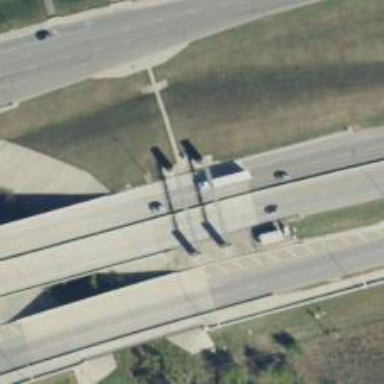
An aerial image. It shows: Toll gantry on the road.